Question: I am displaying custom error in page. Using '<g:renderErrors>', the message displayed inside the '<ul><li>---</li></ul>' tag automatically. But I dont want to do that. I want to display plain message.
'''
<td><input type="password"name="userPassword"/></td>
<td>
<g:hasErrors bean="${loginValidation}" field="userPassword">
<g:renderErrors bean="${loginValidation}" field="userPassword"/>
</g:hasErrors>
</td>
'''

How to remove bullet from the message?
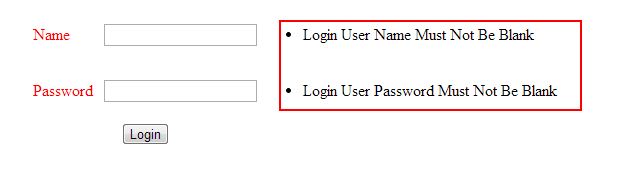
Answer: Try this..,.
'''
<g:hasErrors bean="${loginValidation}" field="userPassword">
<g:fieldError bean="${loginValidation}" field="userPassword"/>
</g:hasErrors>
'''